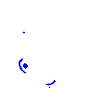
Particle: pion